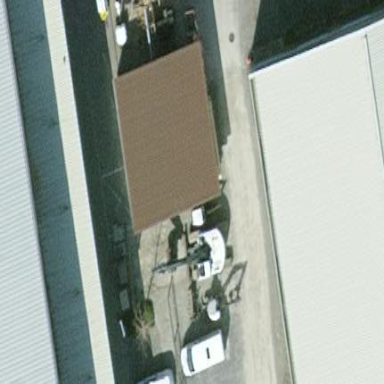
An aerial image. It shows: View of roof of building.